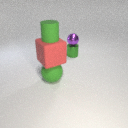
small green rubber cylinder above large red rubber cube